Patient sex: F
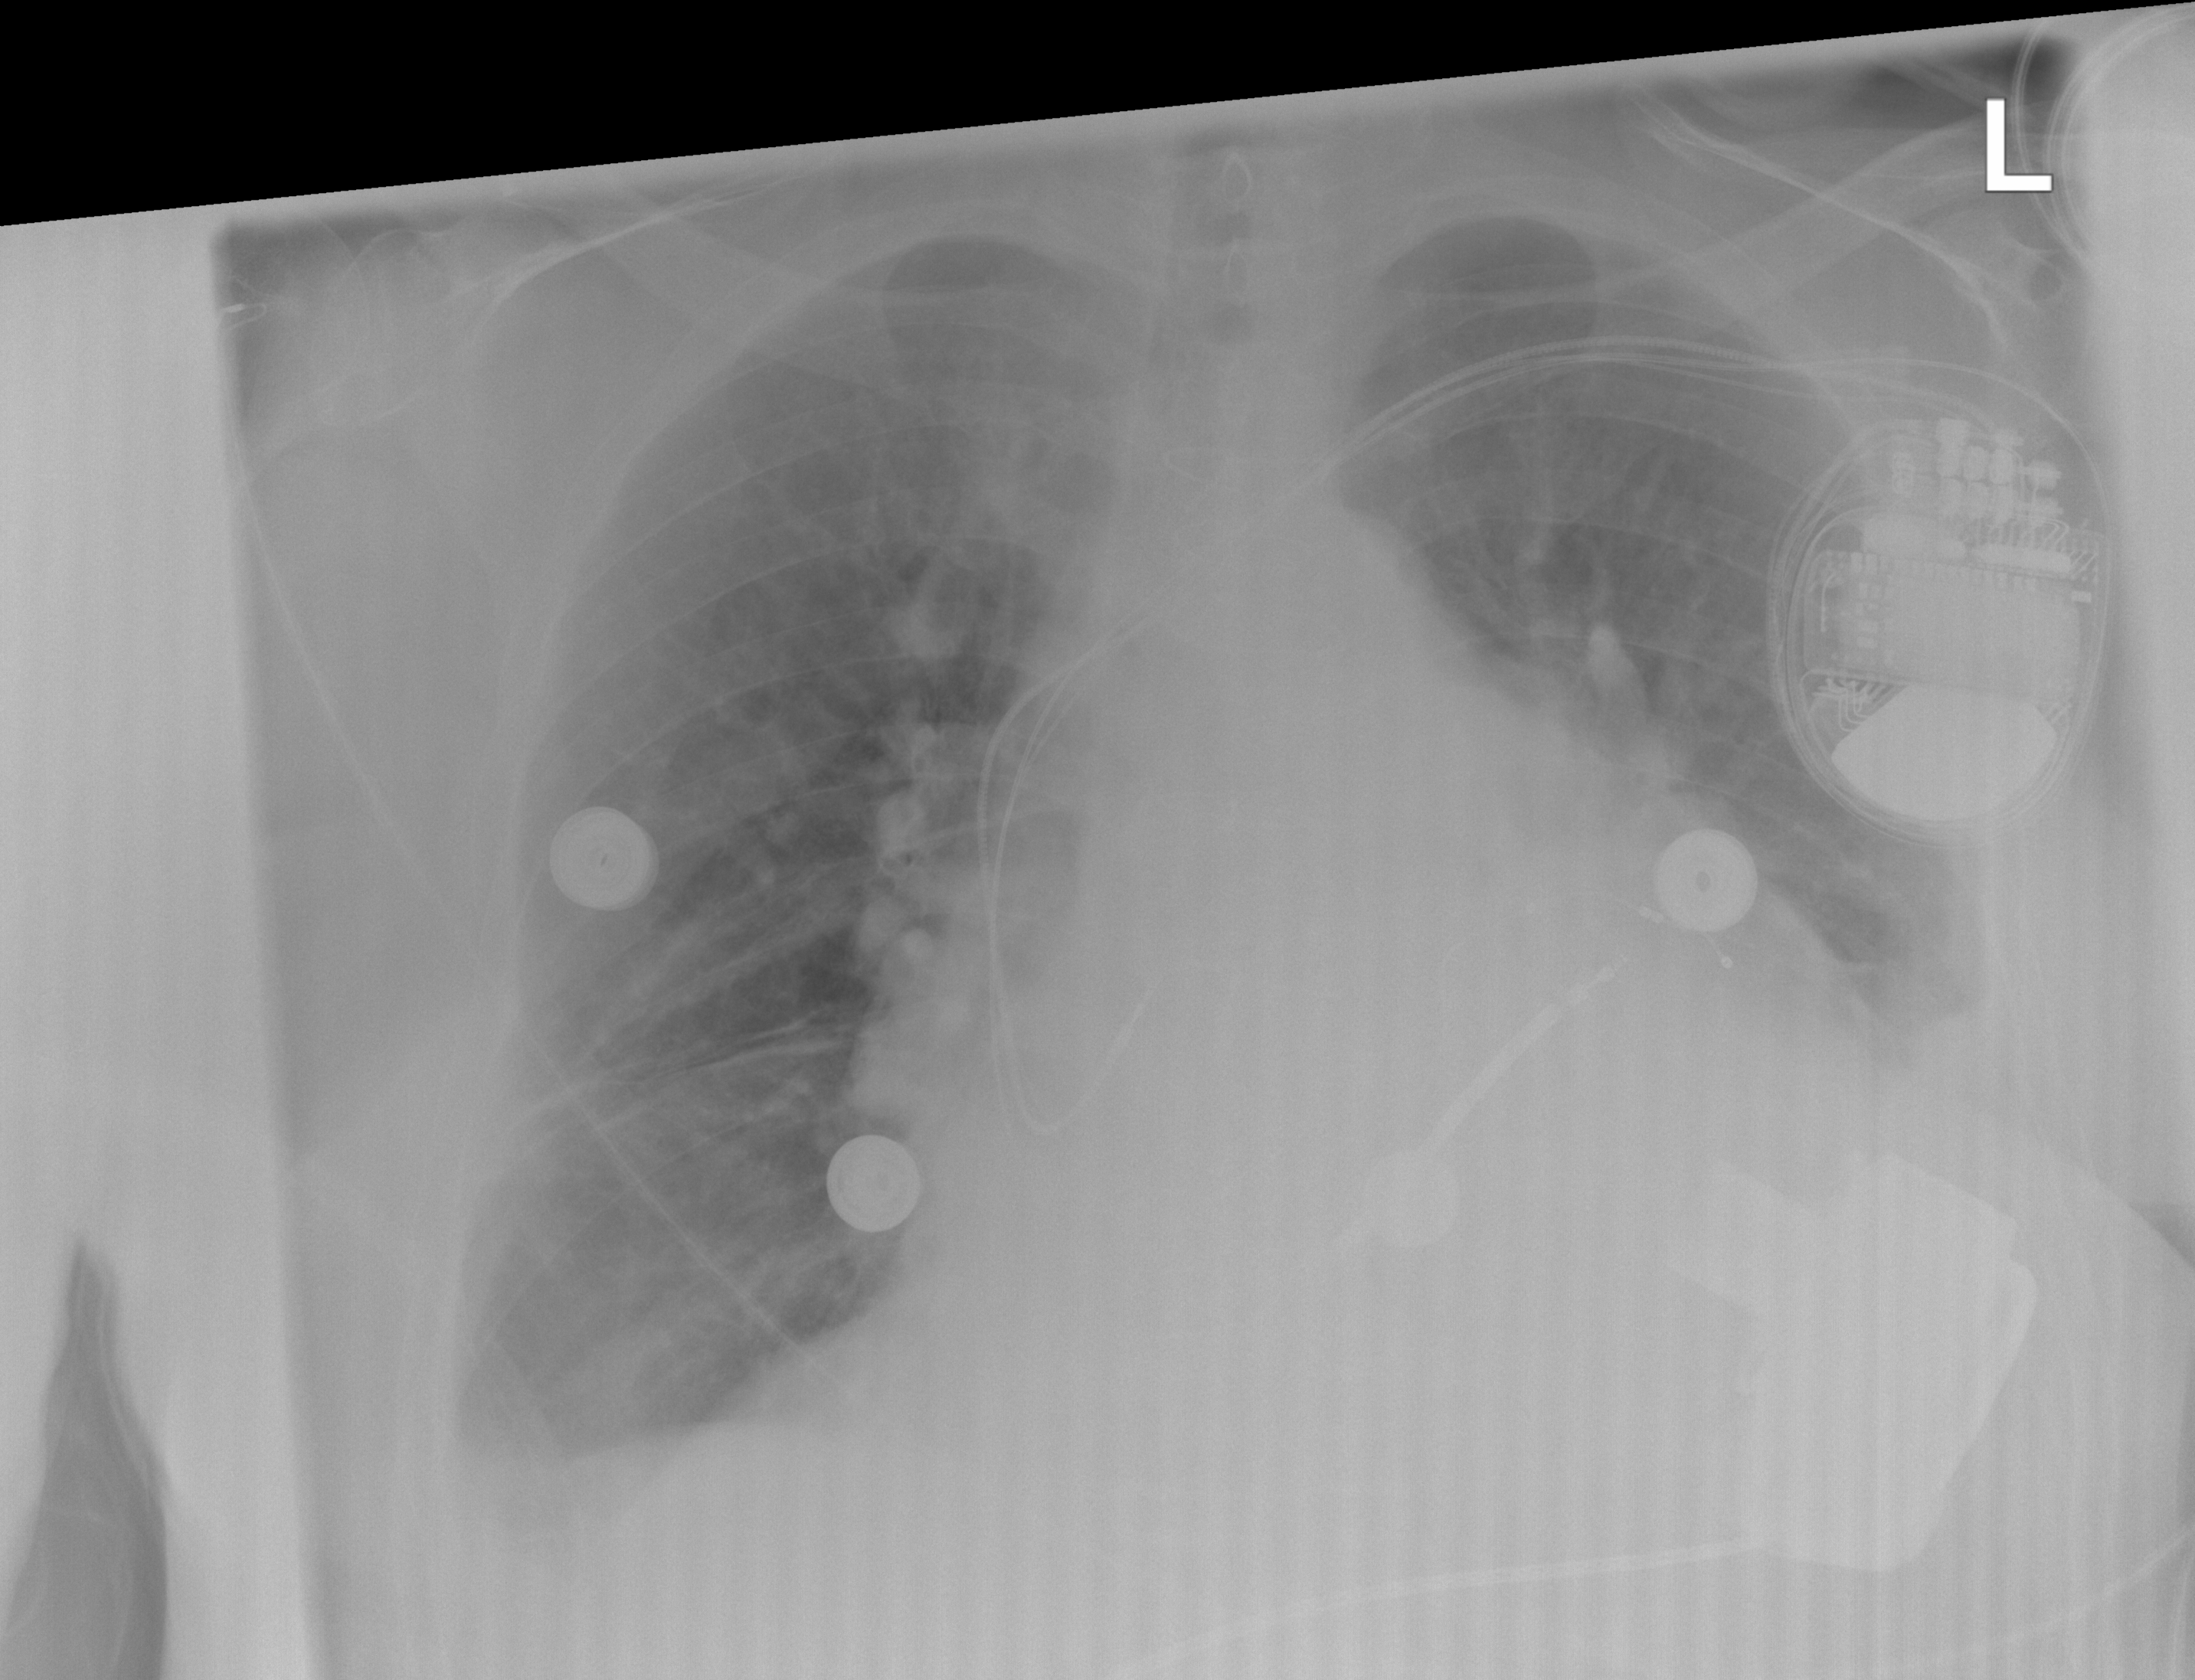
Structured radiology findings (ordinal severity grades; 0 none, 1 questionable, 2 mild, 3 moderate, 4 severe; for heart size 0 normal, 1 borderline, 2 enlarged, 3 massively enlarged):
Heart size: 3
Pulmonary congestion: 3
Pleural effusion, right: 2
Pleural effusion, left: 2
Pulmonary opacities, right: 1
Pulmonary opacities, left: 0
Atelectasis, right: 2
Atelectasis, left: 2